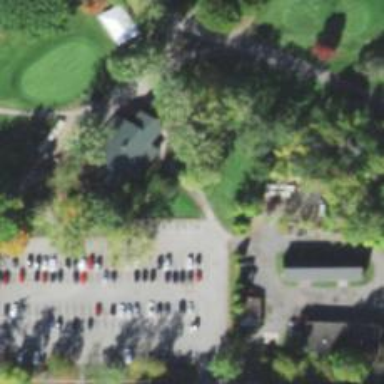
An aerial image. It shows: Service road used as golf cart path.